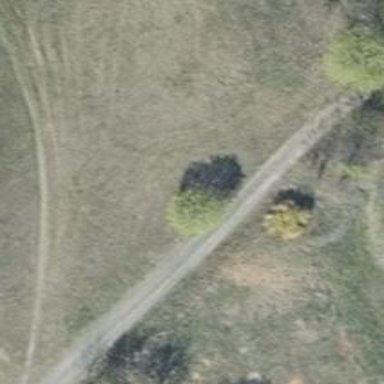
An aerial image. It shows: Broadleaved evergreen tree in its natural setting.